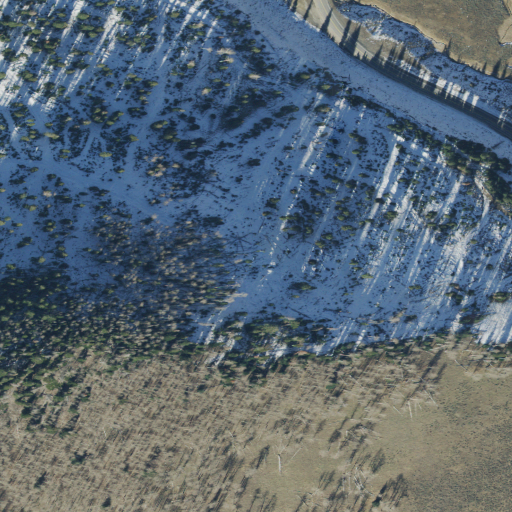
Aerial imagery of depression(s) in Utah named The Kitchen containing evergreen forest, deciduous forest, shrub, open development, medium intensity development, and low intensity development